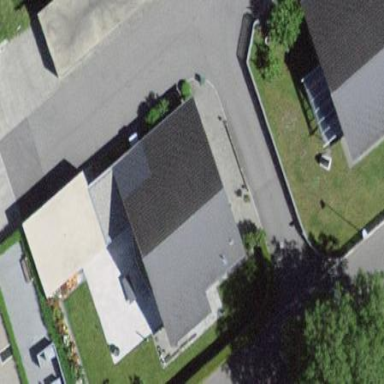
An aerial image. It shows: Residential building.